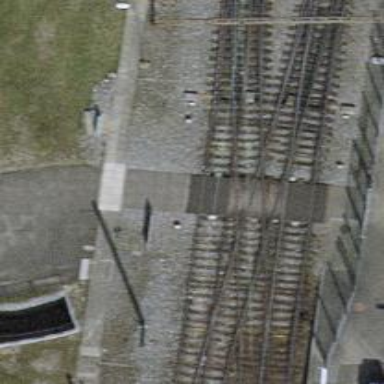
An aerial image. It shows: Single-track electrified railway service yard with contact line for trains.